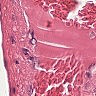
Metastatic tissue present: no